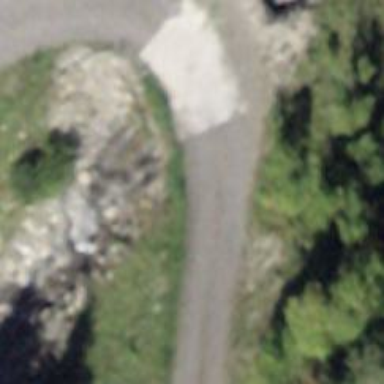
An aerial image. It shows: Track road with grade2 bridge.